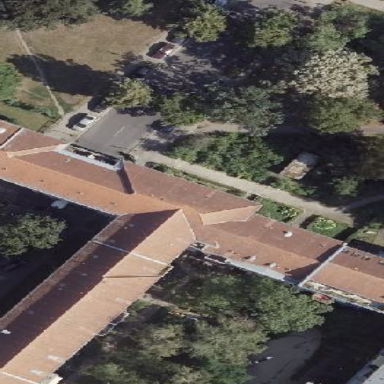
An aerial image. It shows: Hipped roof on apartment building.